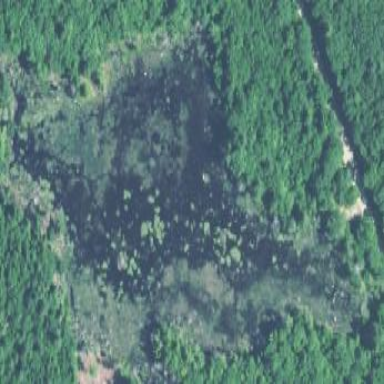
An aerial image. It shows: Pond surrounded by natural water.